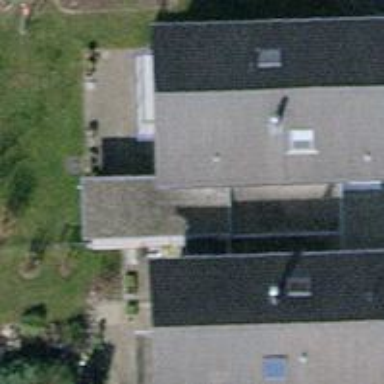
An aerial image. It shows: Detached building with gabled roof.